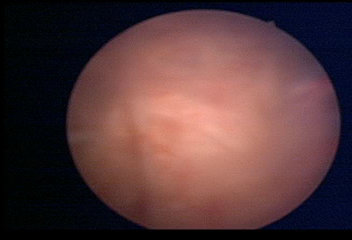
Modality: WLC
Class: Normal mucosa
Bladder cancer association: No